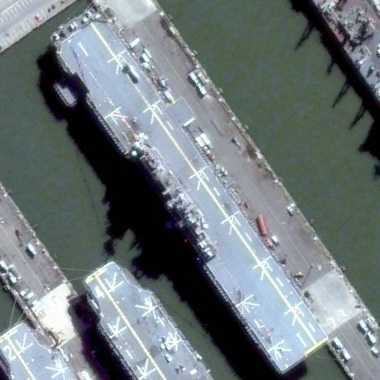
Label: assault